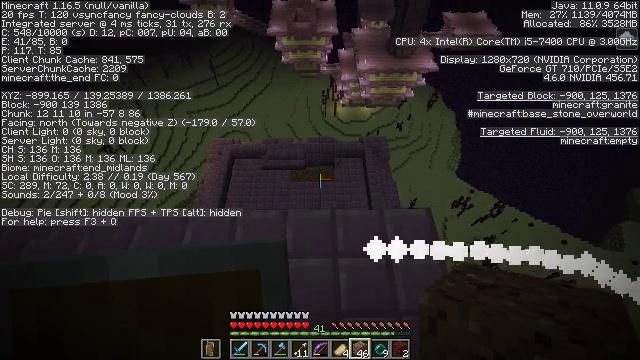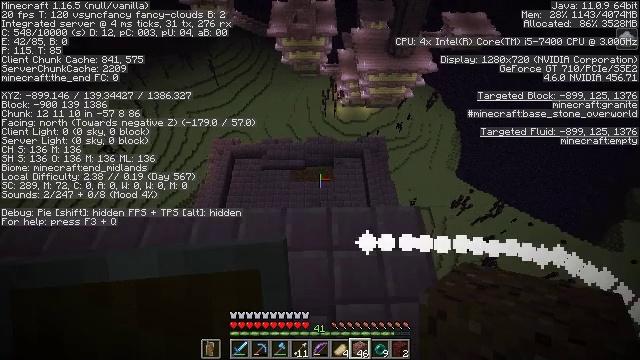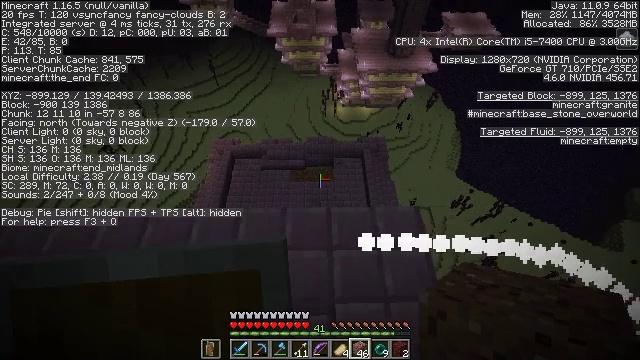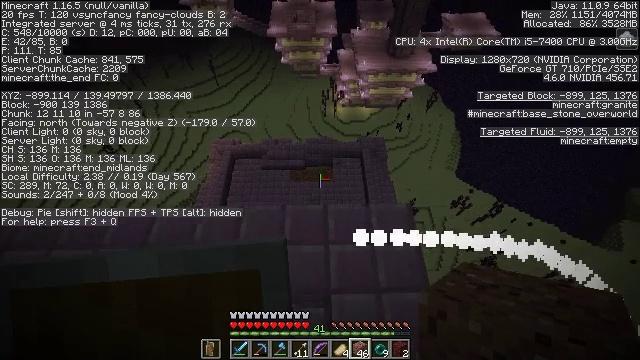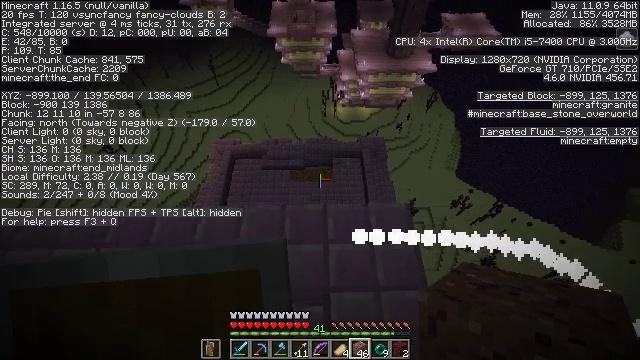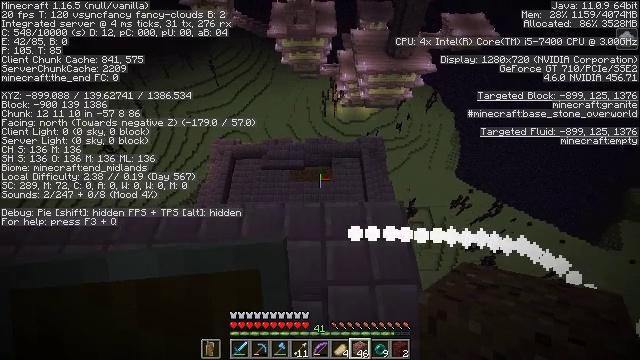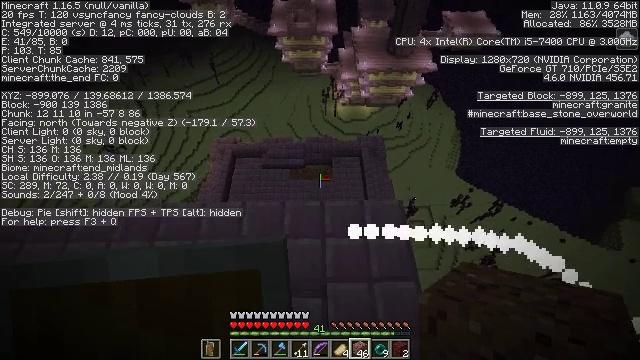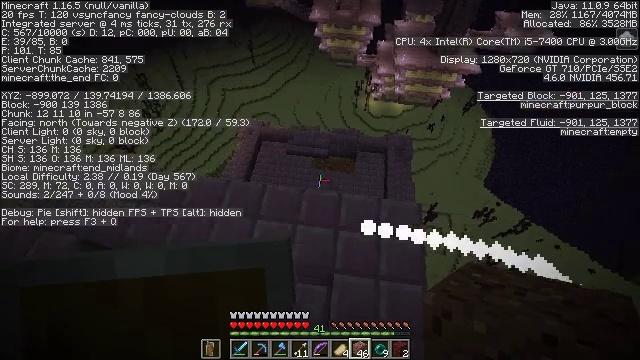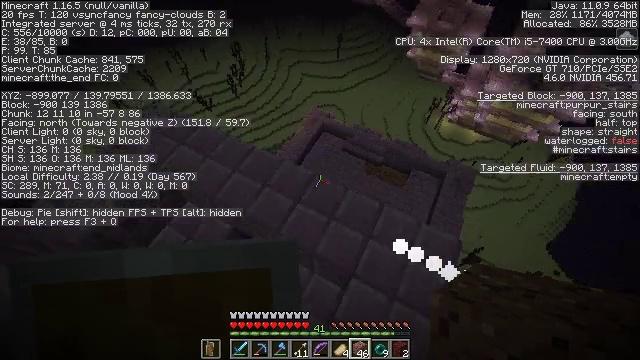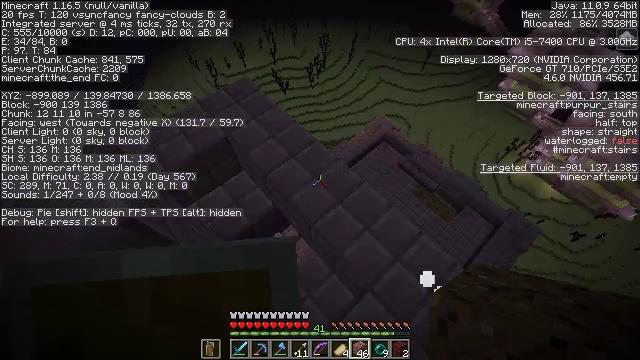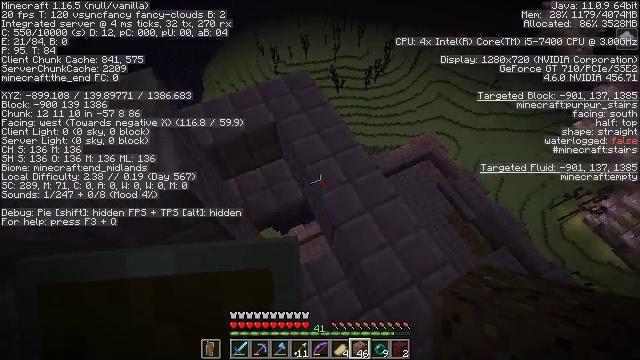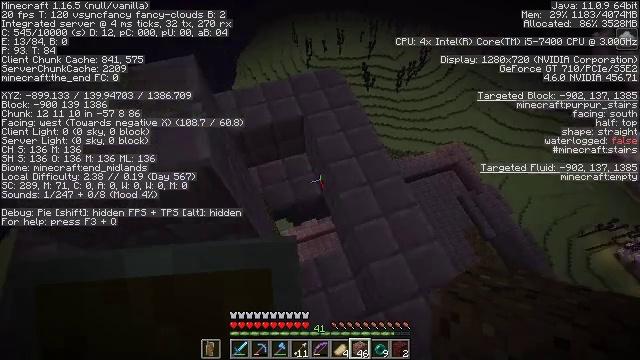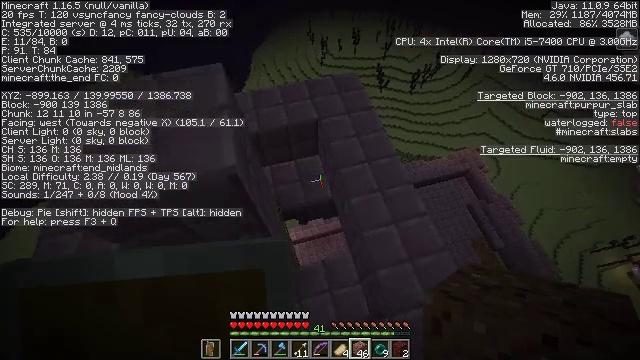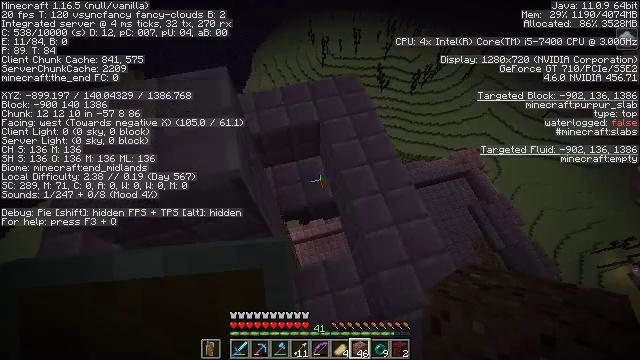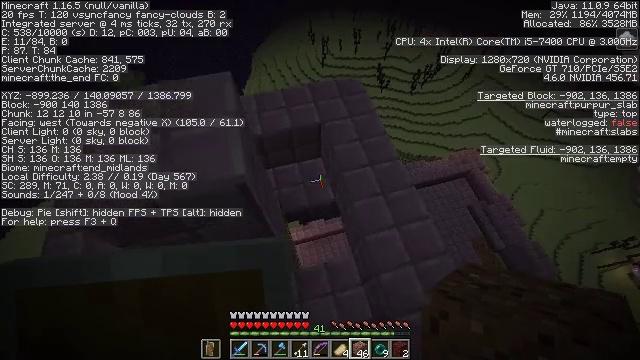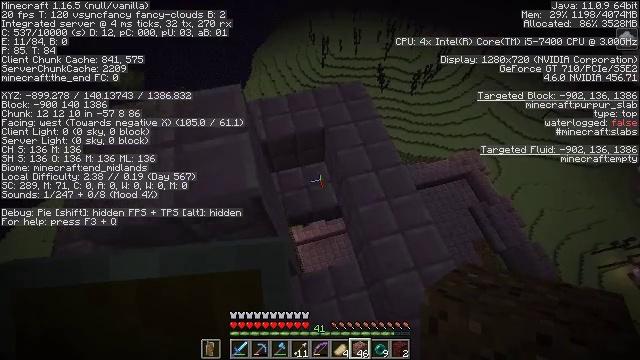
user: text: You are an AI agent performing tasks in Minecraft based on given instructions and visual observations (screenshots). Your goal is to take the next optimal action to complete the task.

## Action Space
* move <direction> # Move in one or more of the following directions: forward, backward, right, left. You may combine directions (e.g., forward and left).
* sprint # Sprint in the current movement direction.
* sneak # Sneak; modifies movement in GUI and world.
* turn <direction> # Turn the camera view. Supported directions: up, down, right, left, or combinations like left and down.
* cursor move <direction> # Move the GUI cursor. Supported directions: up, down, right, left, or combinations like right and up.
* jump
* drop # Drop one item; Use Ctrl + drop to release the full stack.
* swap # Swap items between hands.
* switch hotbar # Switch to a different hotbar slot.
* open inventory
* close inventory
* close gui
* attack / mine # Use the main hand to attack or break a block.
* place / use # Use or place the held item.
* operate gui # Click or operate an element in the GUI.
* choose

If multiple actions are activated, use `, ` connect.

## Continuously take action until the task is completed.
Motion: motion action
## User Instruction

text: Retrieve end stone bricks from the end.
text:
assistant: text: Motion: sneak
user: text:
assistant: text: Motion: sneak
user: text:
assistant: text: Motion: sneak
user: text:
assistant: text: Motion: sneak
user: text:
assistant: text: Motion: sneak
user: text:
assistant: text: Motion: sneak
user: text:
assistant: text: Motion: move forward and move left, sneak, turn left and down
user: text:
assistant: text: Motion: move forward and move left, sneak, turn left
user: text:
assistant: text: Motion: move forward and move left, sneak, turn left
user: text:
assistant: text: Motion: move forward and move left, sneak, turn left
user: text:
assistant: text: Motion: move forward and move left, sneak, turn left
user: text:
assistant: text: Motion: move forward and move left, sneak, turn left
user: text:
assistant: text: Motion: move forward and move left, sneak
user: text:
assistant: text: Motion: move forward and move left, sneak
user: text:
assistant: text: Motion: move forward and move left, sneak
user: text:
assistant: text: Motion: move forward and move left, sneak
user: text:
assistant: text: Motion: move forward and move left, sneak
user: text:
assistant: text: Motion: move forward and move left, sneak
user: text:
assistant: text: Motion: move forward and move left, sneak
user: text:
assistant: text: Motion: move forward and move left, sneak
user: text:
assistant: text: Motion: move forward and move left, sneak
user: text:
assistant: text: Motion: move forward and move left, sneak
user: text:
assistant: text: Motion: move forward and move left, sneak
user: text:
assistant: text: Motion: move forward and move left, sneak, turn right
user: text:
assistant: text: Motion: move forward and move left, sneak, turn right
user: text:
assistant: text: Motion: move forward, sneak, turn right
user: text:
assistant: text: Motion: move forward, sneak, turn right
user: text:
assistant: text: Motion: move forward, sneak, turn right
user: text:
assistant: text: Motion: move forward, sneak
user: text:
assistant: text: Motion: move forward, sneak